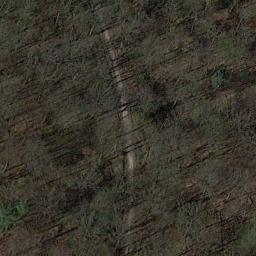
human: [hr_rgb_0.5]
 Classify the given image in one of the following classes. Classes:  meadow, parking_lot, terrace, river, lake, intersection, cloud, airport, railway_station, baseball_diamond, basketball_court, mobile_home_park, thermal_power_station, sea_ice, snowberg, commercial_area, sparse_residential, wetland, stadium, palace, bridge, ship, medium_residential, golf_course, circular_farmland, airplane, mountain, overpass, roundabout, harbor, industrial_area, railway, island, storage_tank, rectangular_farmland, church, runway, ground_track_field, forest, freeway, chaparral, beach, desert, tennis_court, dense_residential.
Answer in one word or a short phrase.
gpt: forest